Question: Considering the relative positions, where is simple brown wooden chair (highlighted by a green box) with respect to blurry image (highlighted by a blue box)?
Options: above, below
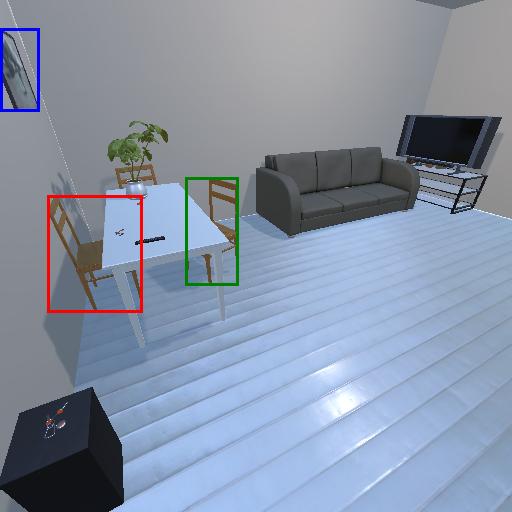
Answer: above